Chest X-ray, AP view. Patient: 58 years old, sex M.
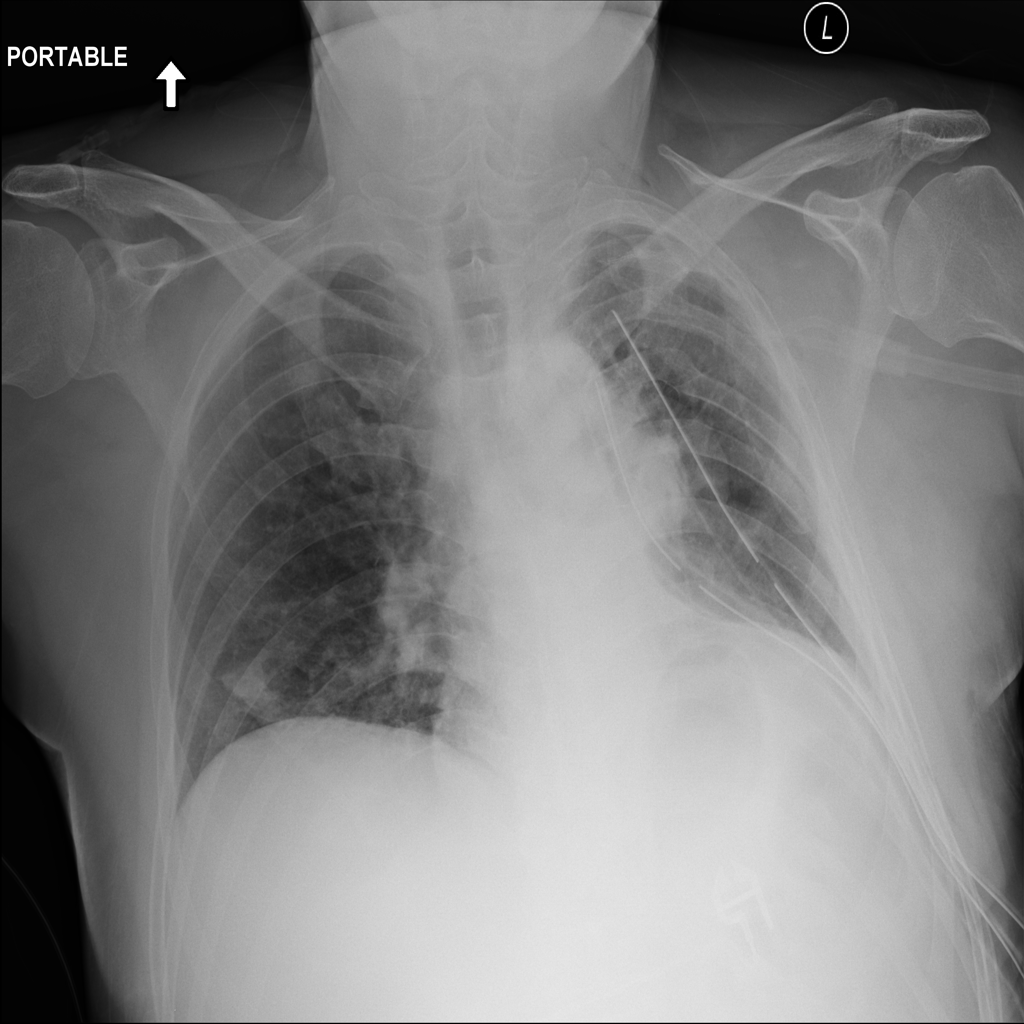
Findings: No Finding